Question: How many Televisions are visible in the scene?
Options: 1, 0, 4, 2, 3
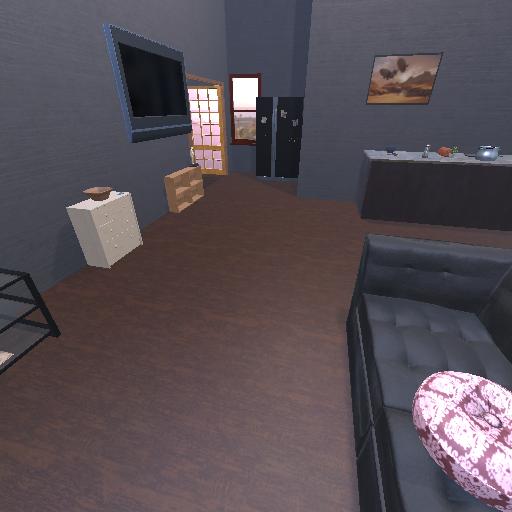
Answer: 1